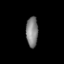
Tissue: lung
Cell type: Epithelial cells
Senescence score: 0.1801
Nuclear area (px): 352
Mean DAPI intensity: 129.787